Aerial crown-view tile of a tropical tree (Barro Colorado Island, Panama), acquired 20250512:
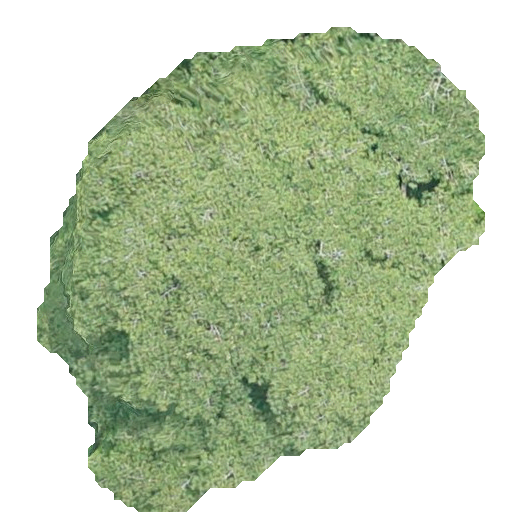
Species: Virola surinamensis
GBIF accepted scientific name: Virola surinamensis
Crown area: 220.22 m²